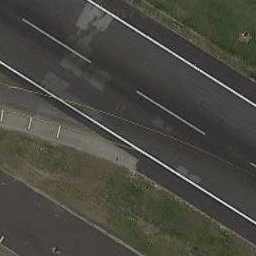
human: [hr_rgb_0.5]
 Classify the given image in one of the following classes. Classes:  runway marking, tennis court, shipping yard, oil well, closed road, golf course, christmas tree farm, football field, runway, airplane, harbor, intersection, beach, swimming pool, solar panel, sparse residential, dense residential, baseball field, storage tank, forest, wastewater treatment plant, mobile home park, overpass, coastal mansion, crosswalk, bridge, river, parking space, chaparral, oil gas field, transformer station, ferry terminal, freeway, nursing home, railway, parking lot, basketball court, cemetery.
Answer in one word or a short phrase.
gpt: runway